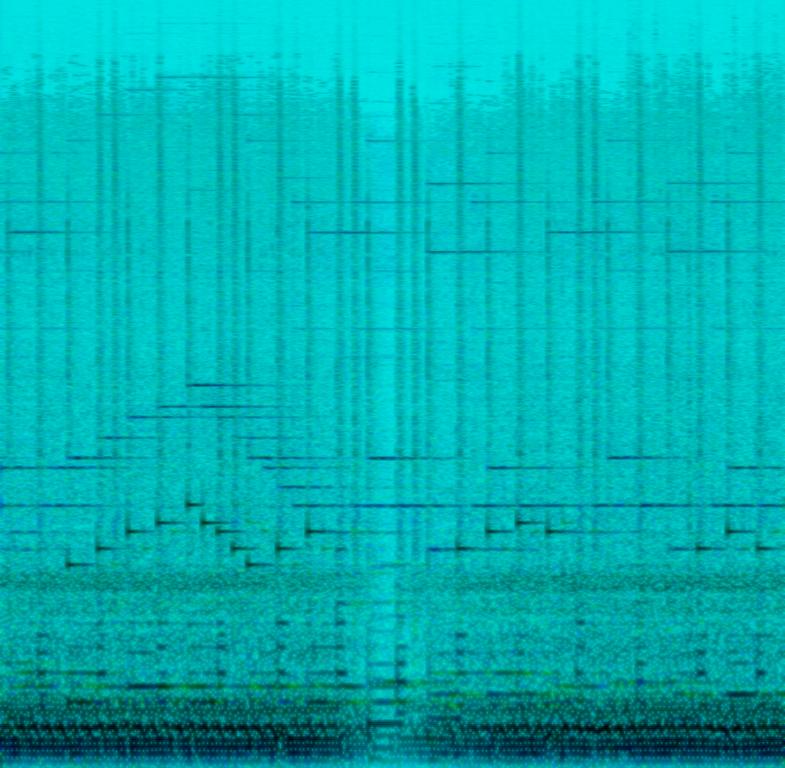
This children's song features truck sounds. This is accompanied by a keyboard playing a melody using a flute-like sound. A twinkling melody is played in the background. The percussion is programmed. The percussion plays a simple beat. The bass plays the root and fifth notes of the chords. The mood of the song is happy. There are no voices in this song. This song can be used in a children's animated movie.